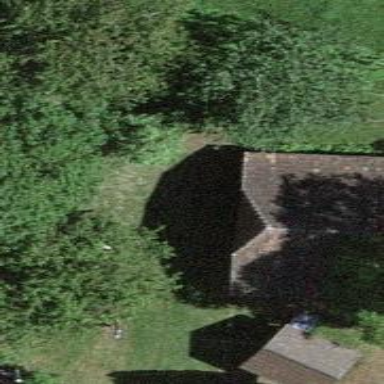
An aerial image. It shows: Barn.